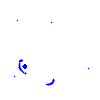
Particle: pion